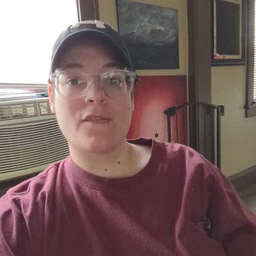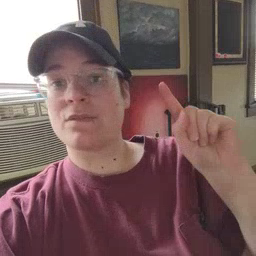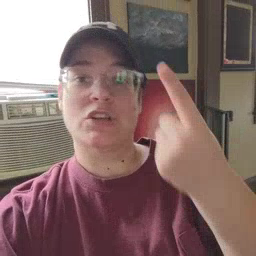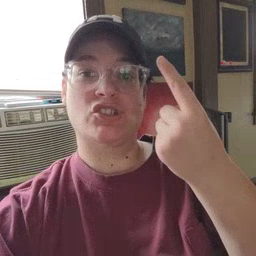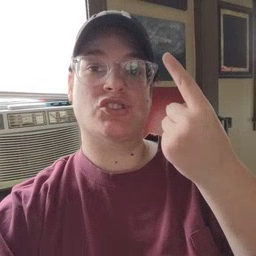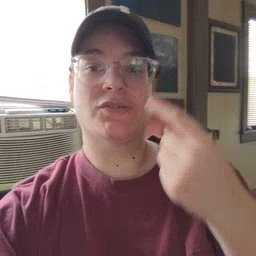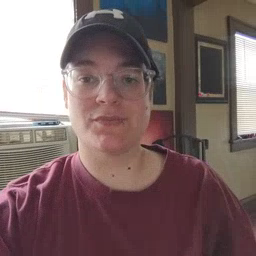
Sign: first